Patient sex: M
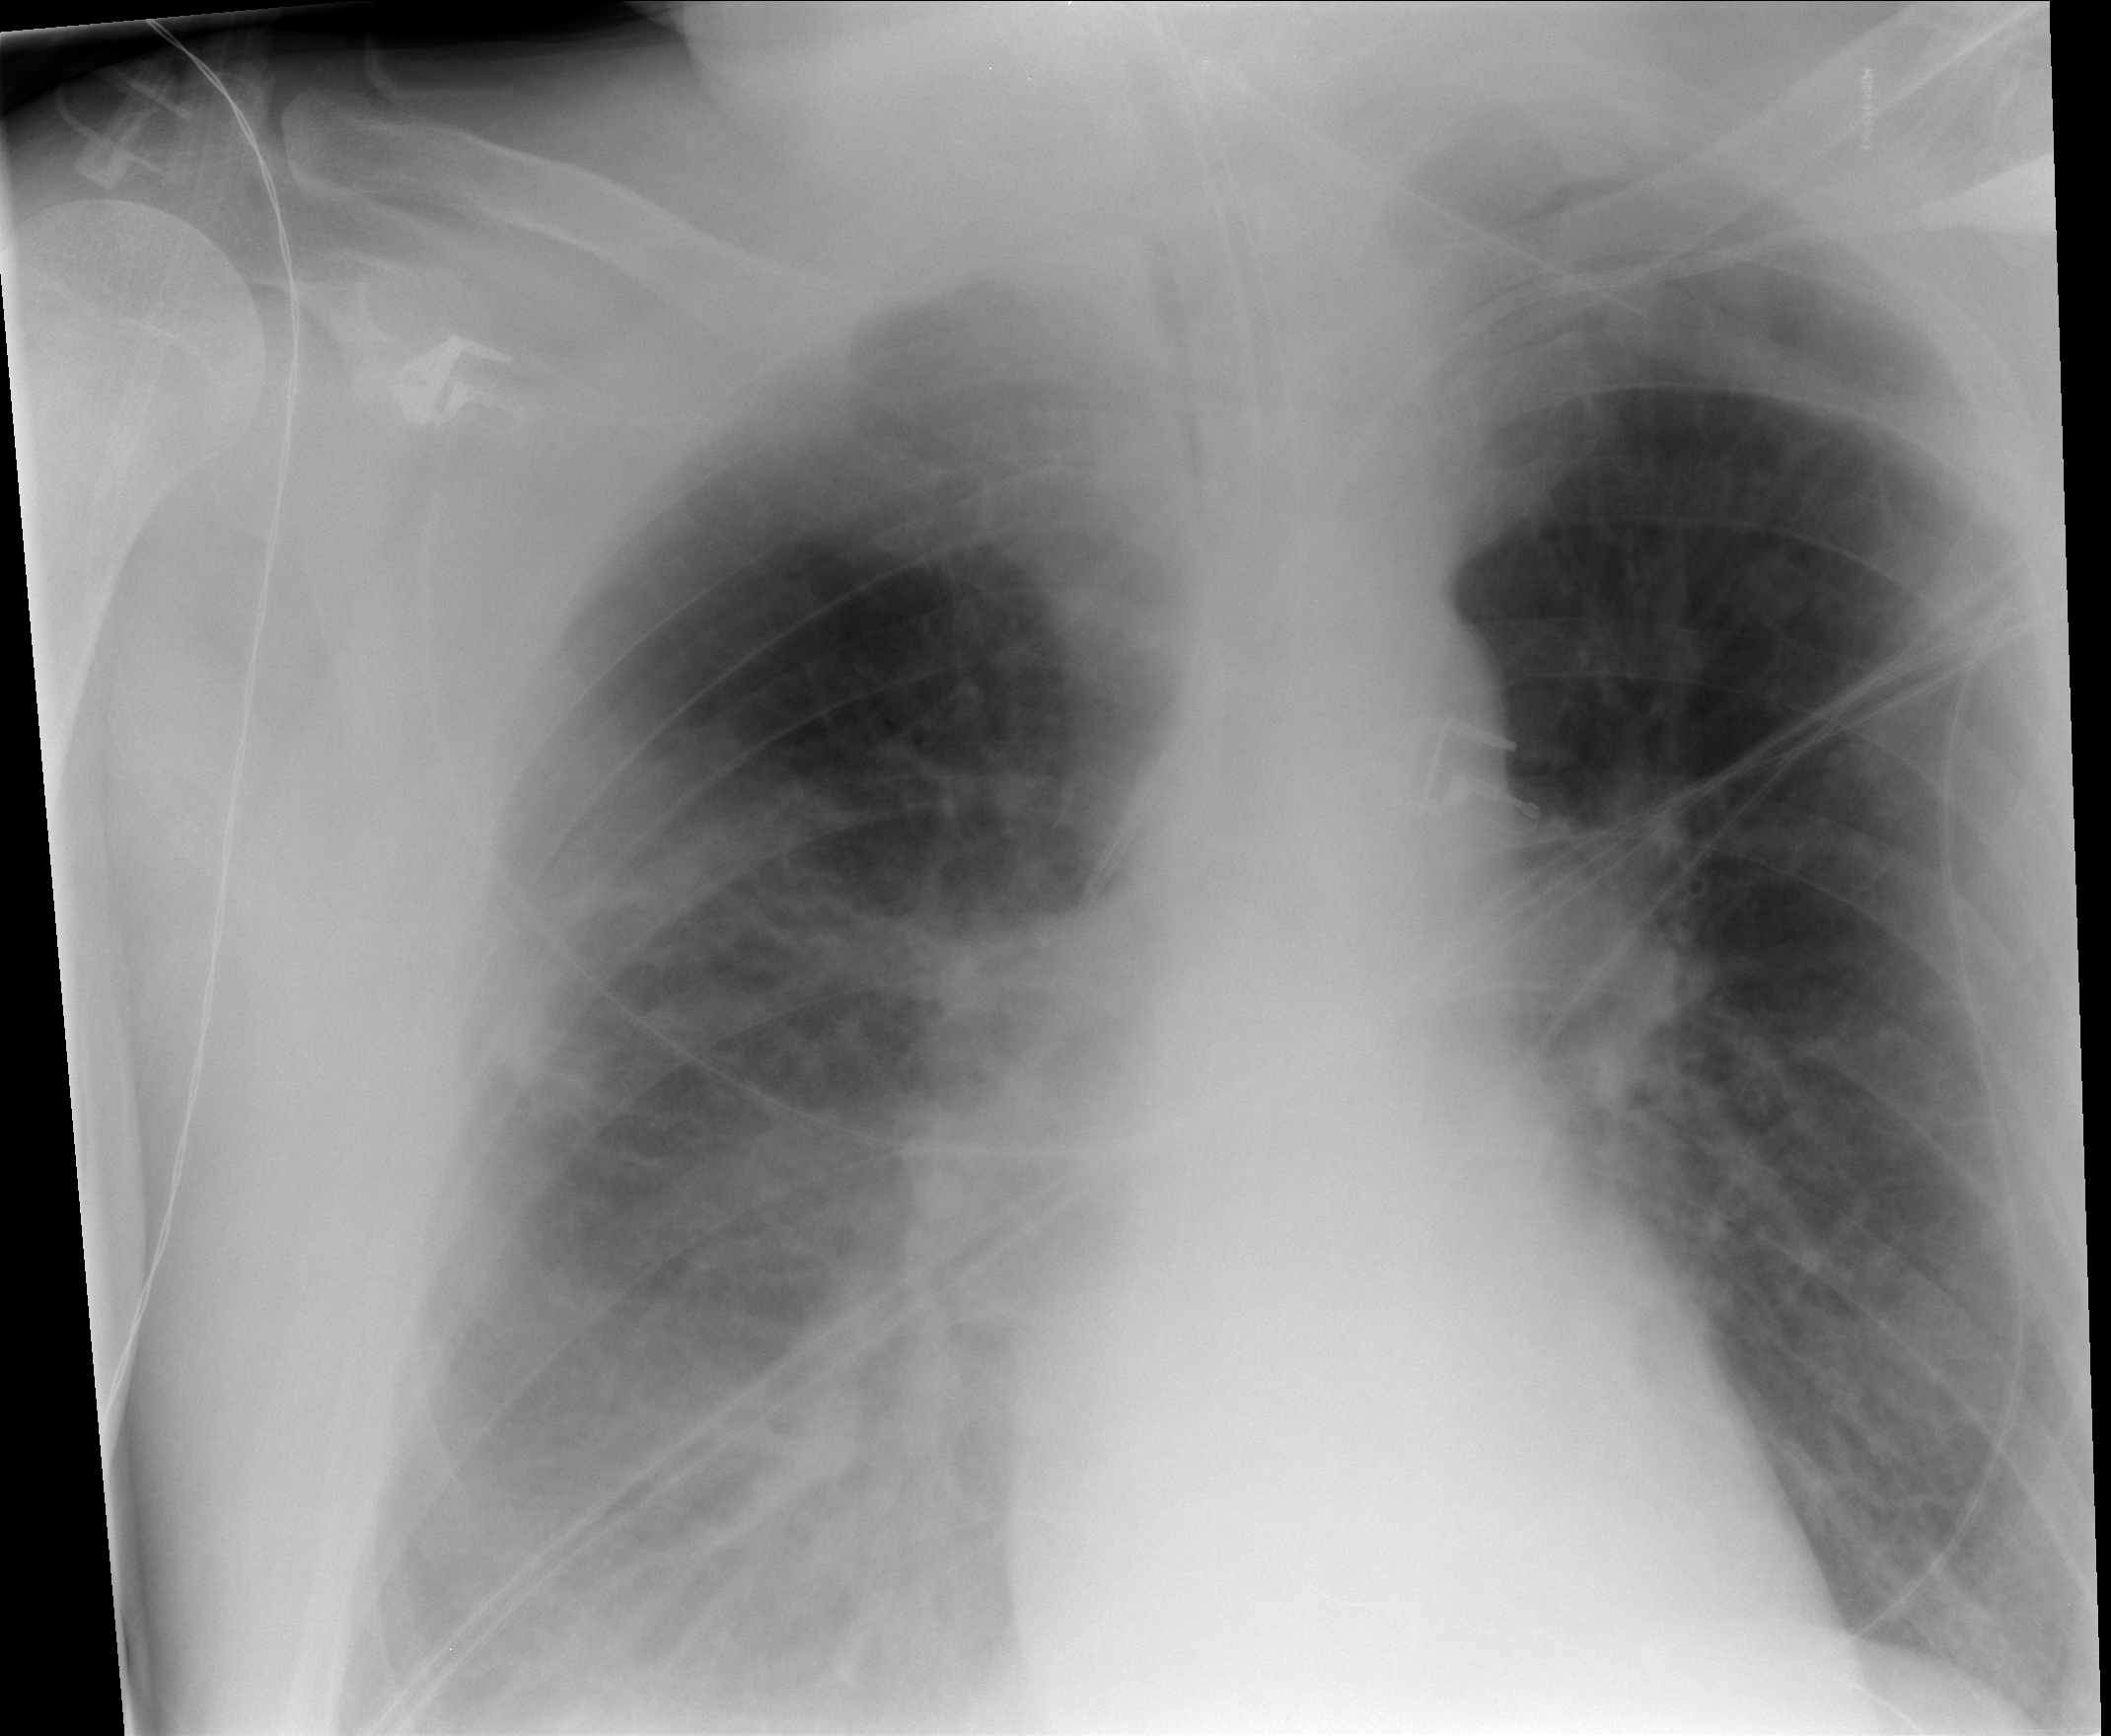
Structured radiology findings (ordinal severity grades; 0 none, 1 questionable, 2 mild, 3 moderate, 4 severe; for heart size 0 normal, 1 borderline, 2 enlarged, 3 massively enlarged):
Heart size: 0
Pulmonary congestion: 0
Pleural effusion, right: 0
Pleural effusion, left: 0
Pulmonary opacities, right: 3
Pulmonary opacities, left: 0
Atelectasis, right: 2
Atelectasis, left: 0